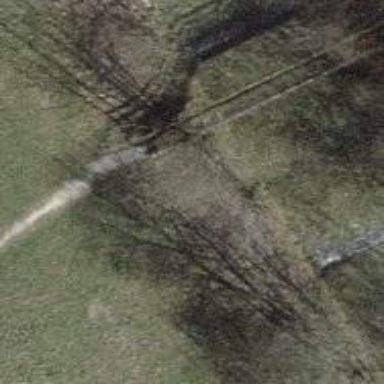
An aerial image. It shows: Path on bridge.